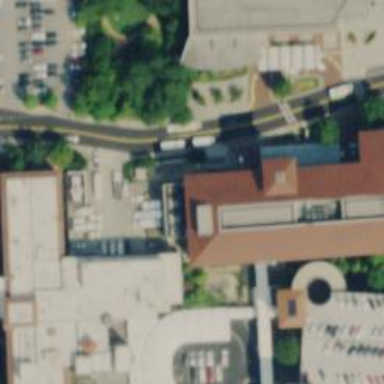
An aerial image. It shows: Clinic building providing healthcare services.